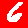
Digit: 6